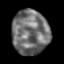
Tissue: prostate
Cell type: Epithelial cells
Senescence score: 0.2769
Nuclear area (px): 1593
Mean DAPI intensity: 112.503